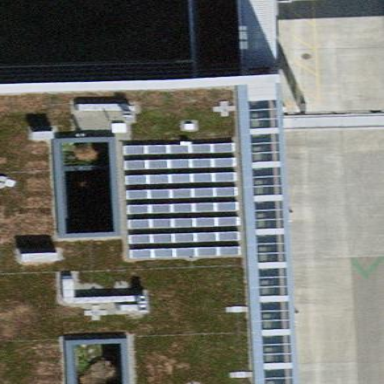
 consisting of solar photovoltaic panels."